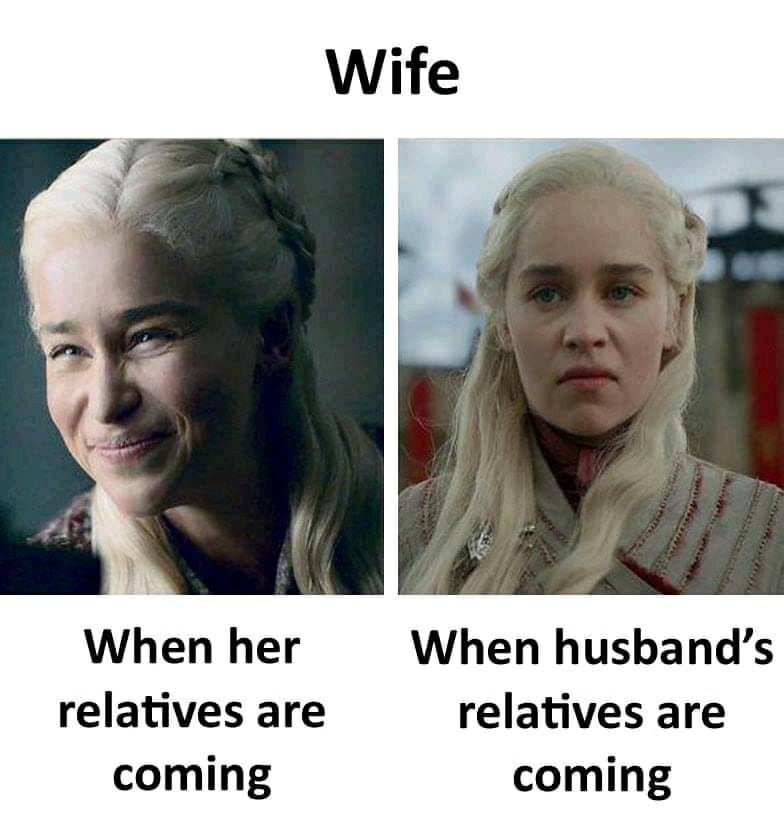
Caption: Wife    When her relatives are coming    when husband's relatives are coming
Label: non-hate